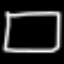
Label: square